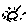
Label: sun